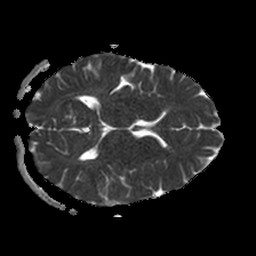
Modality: ADC
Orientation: axial
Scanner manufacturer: philips
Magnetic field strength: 1.5 T
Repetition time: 3.393 s
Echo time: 0.06922 s